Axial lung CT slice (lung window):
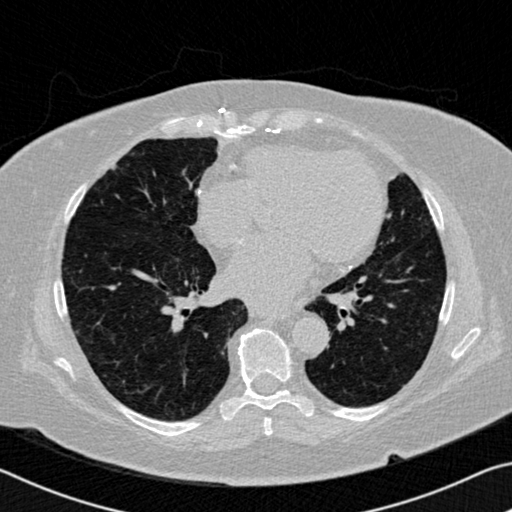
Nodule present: no